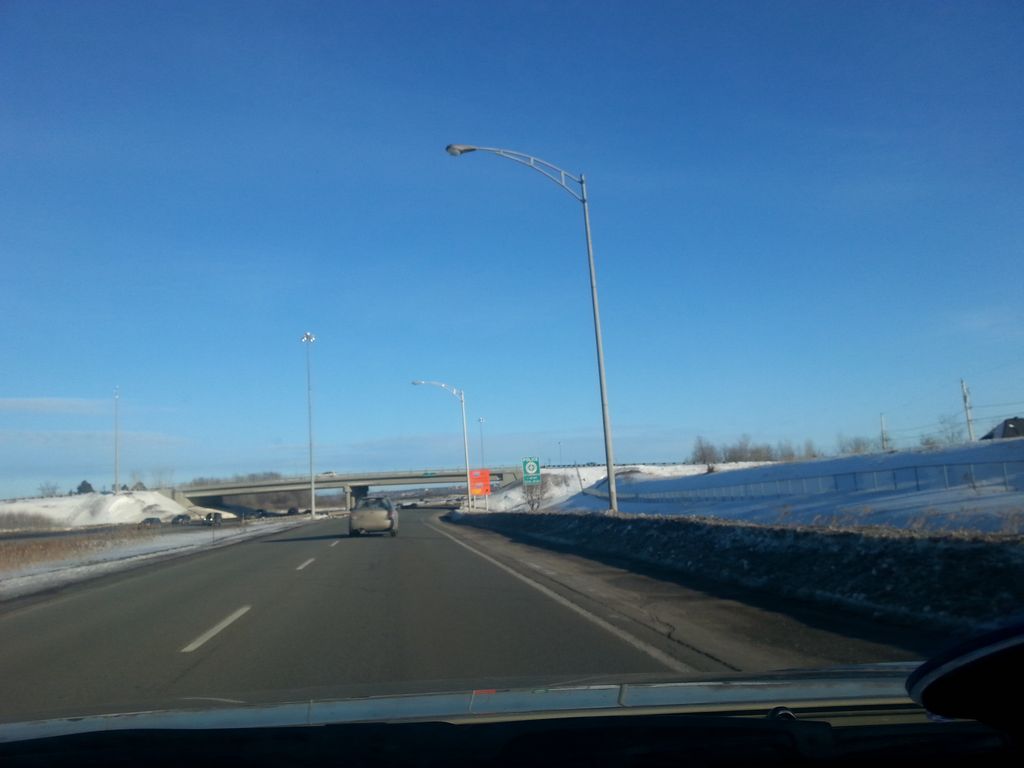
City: quebec_city